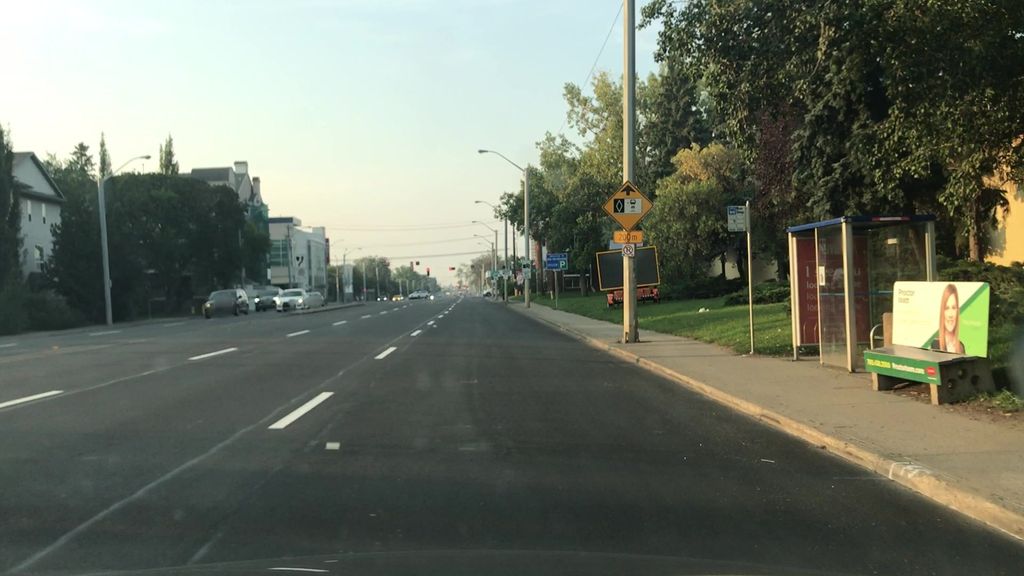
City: edmonton